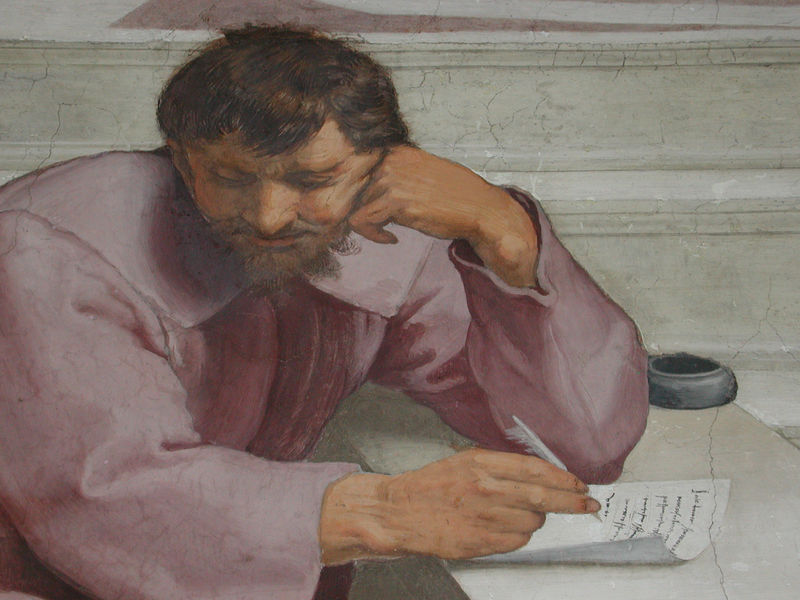
Titel: Die Schule von Athen
Künstler: Raffael
Standort: Rom, Stanza della Segnatura (EU - I - Latium)
Schlagwörter: feder, gemälde, mann, ausschnitt, finger, marmor, tisch, blick, rot, bart, wand, stein, hände, porträt, gewand, mantel, blatt, rosa, schrift, papier, schule, lila, denkerpose, nachdenken, selbstporträt, denken, künstler, seite, text, denker, fass, spitzbart, tinte, brief, schreiben, gedicht, abstützen, mönch, schreiber, tintenfass, schreibt, michelangelo, lyrik, füller, füllfeder